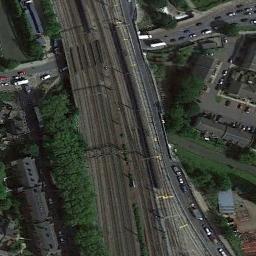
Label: railway